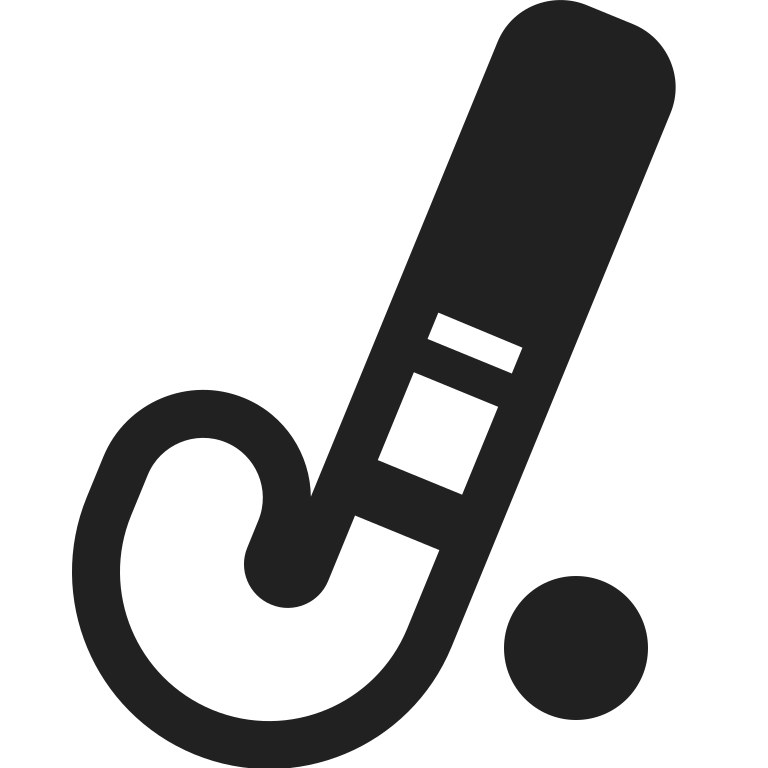
field hockey high contrast